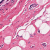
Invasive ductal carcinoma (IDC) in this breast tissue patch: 0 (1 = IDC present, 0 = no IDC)